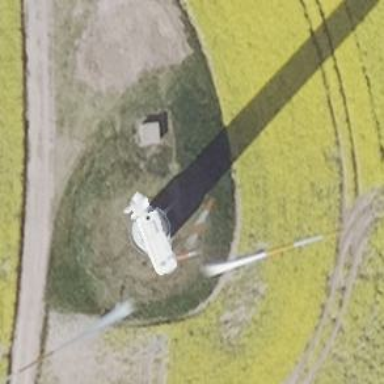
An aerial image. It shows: Wind generator in the form of horizontal axis wind turbine.